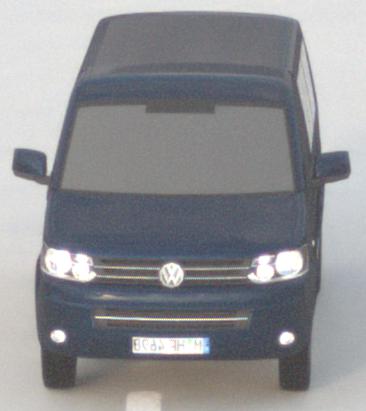
Make: VW Commercial Vehicles (Nutzfahrzeuge)
Model: T5 Multivan 2.0
Detailed model: T5 Multivan
Model produced from: 2009/09
Model produced until: 2013/06
Doors: 4
Color: blue
Road condition: dry road
Daytime: sunrise or sunset
Contrast: low contrast